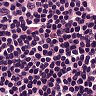
Metastatic tissue present: yes